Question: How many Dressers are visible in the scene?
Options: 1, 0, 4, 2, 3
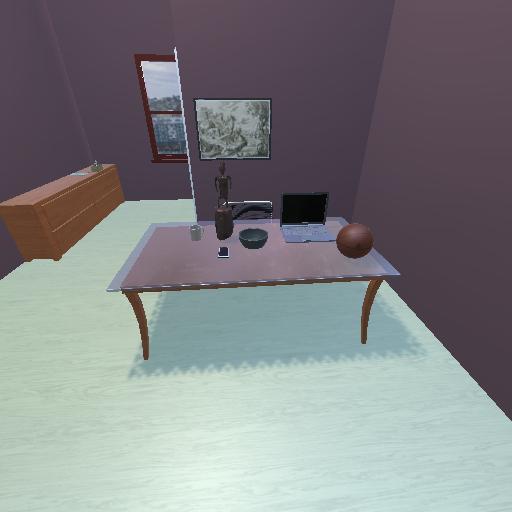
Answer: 1